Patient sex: M
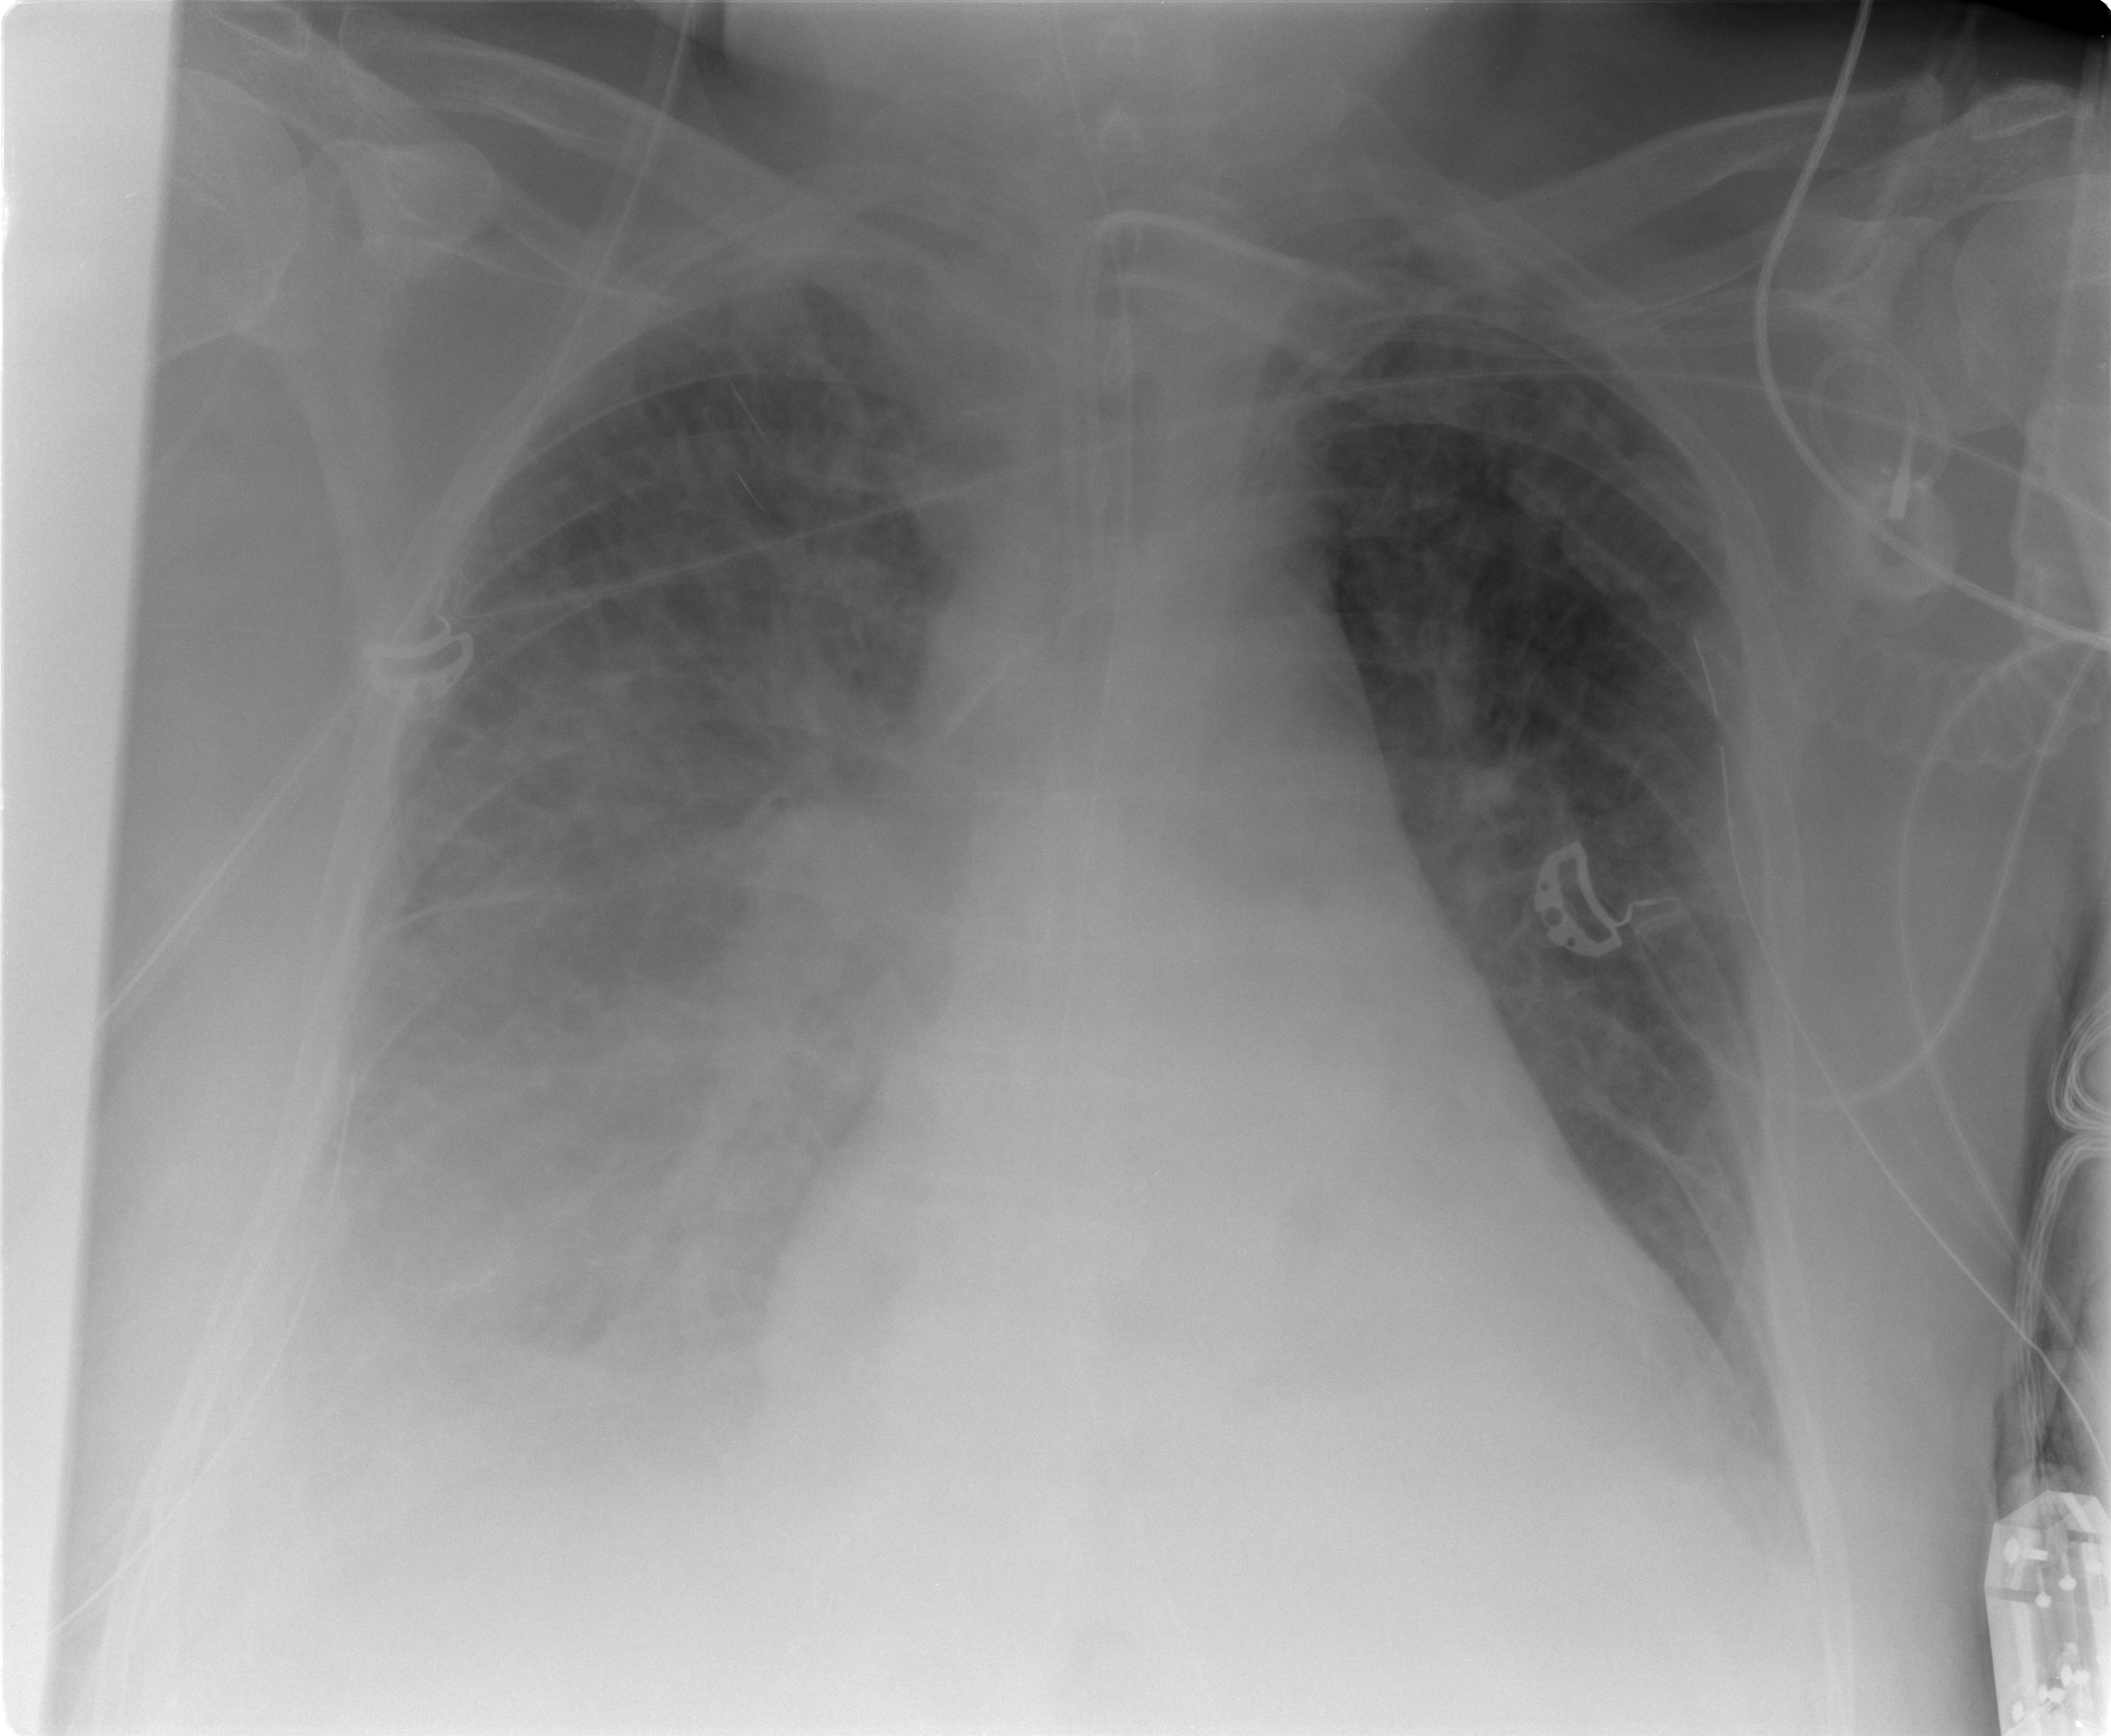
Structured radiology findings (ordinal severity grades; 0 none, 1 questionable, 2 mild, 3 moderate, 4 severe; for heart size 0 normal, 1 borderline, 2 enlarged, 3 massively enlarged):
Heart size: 2
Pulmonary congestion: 2
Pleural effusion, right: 3
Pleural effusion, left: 0
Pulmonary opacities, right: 3
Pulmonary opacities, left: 0
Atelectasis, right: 3
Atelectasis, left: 2